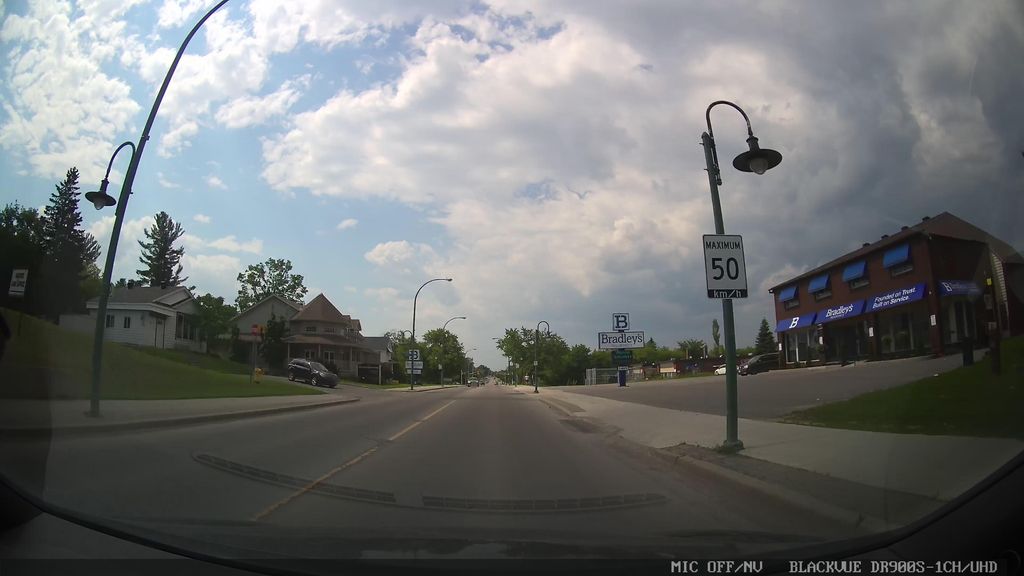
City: ottawa-gatineau